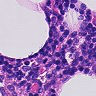
Metastatic tissue present: no